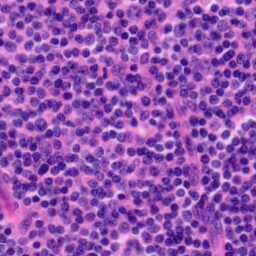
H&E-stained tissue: Tonsil